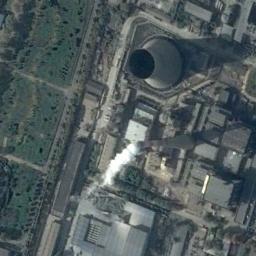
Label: thermal_power_station